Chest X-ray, AP view. Patient: 25 years old, sex M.
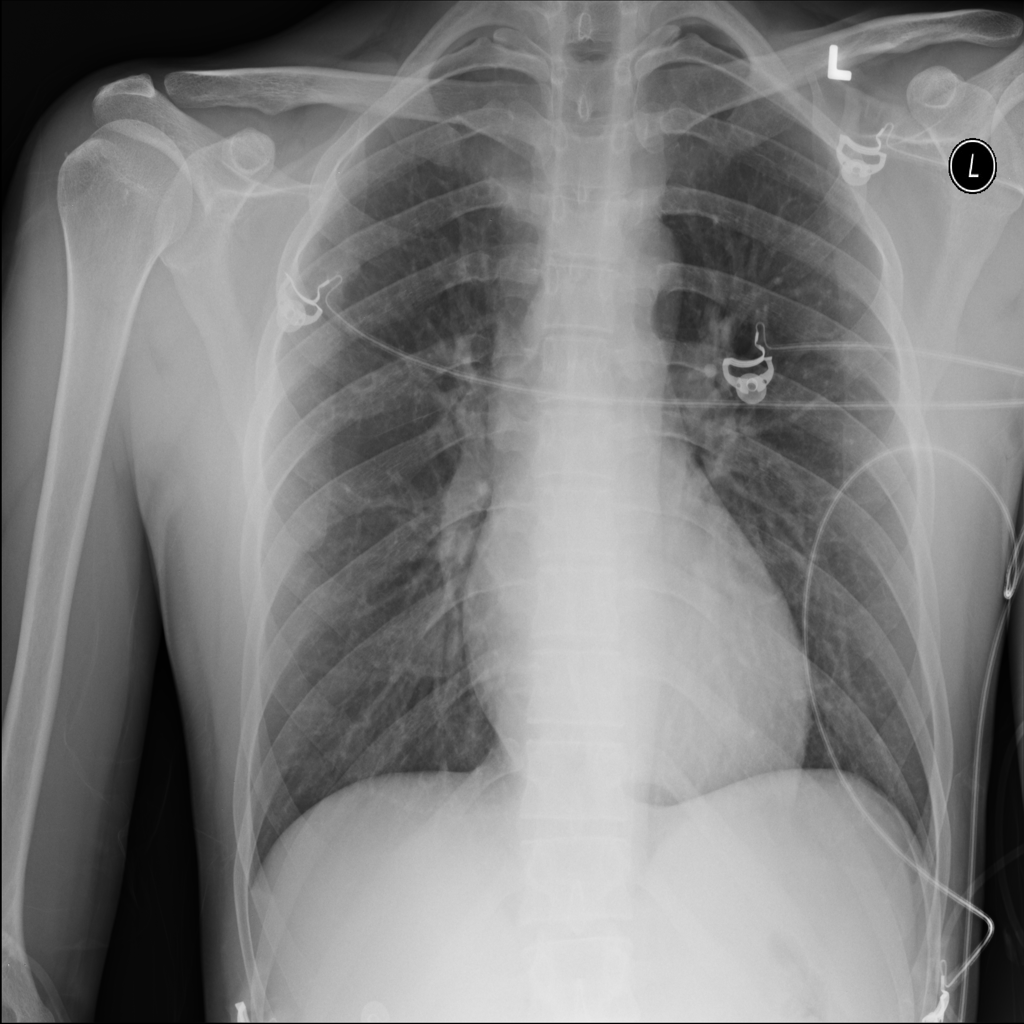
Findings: No Finding